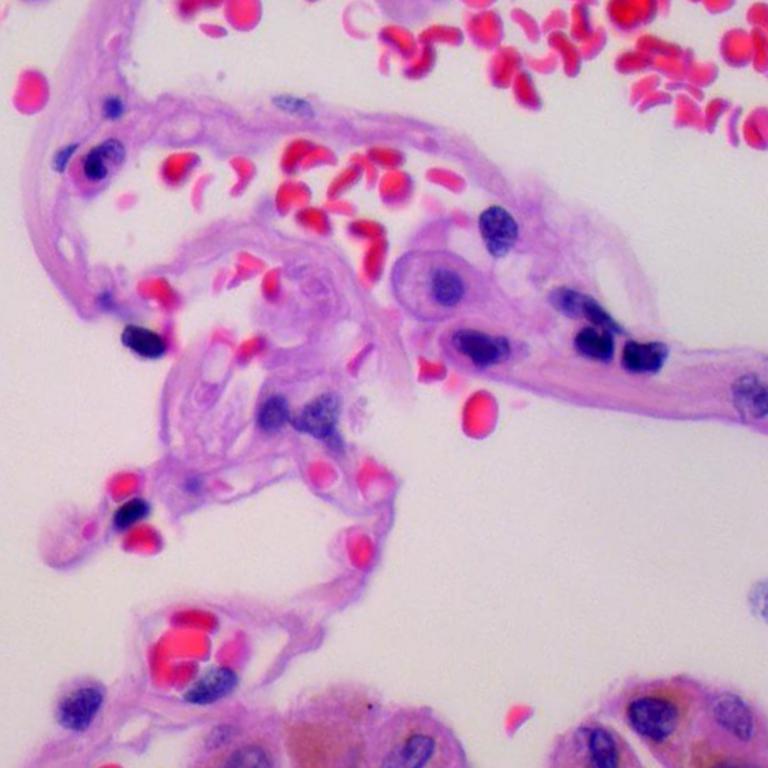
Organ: lung
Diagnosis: benign